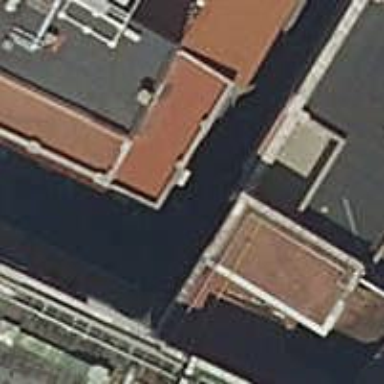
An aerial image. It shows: Part of building.